Aerial crown-view tile of a tropical tree (Barro Colorado Island, Panama), acquired 20250512:
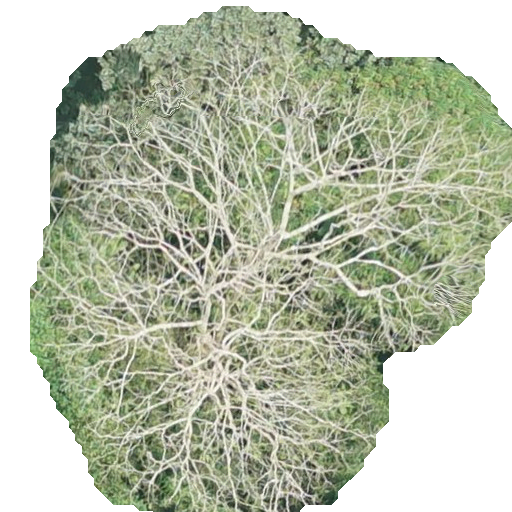
Species: Dipteryx oleifera
GBIF accepted scientific name: Dipteryx oleifera
Crown area: 272.456 m²